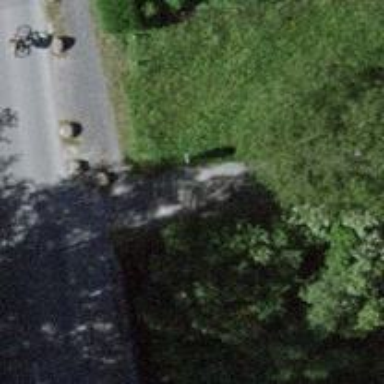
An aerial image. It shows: Cycle barrier.